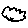
Label: cloud